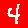
Digit: 4